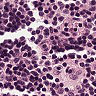
Metastatic tissue present: no